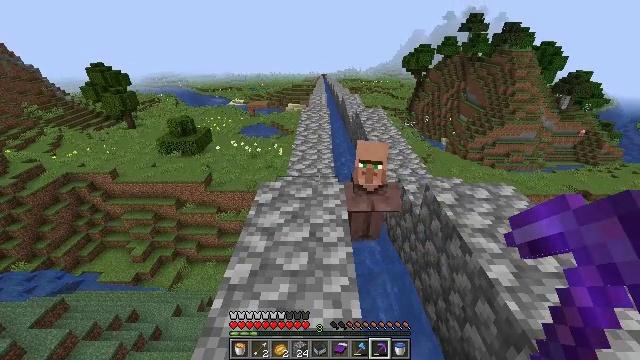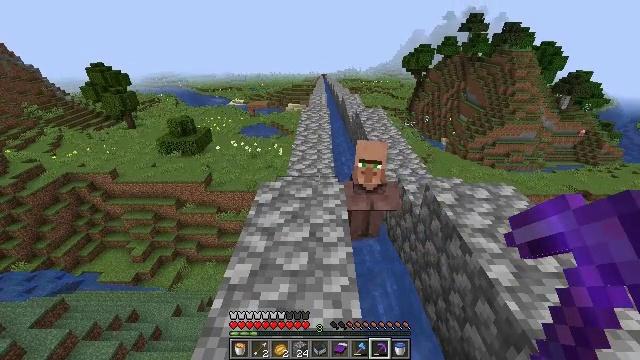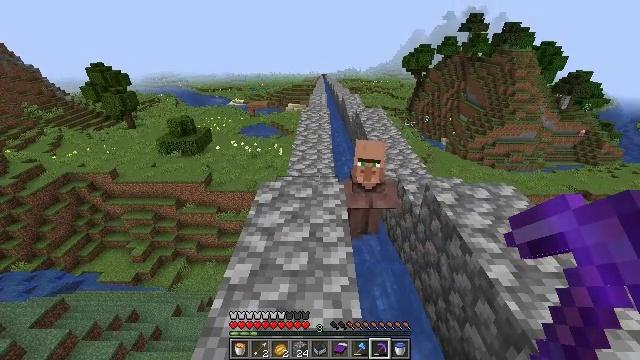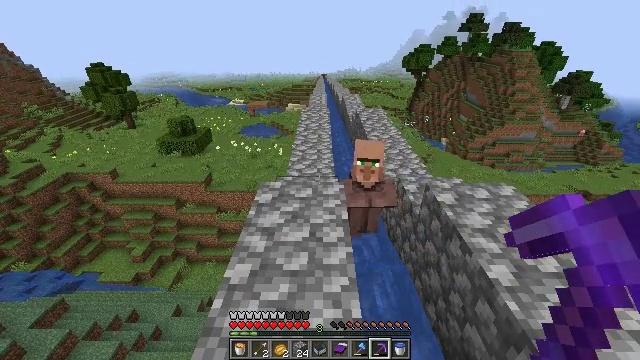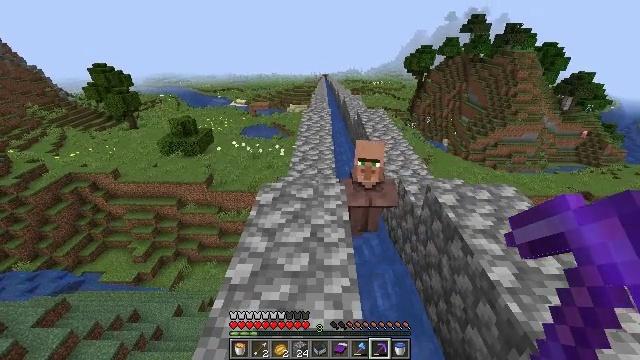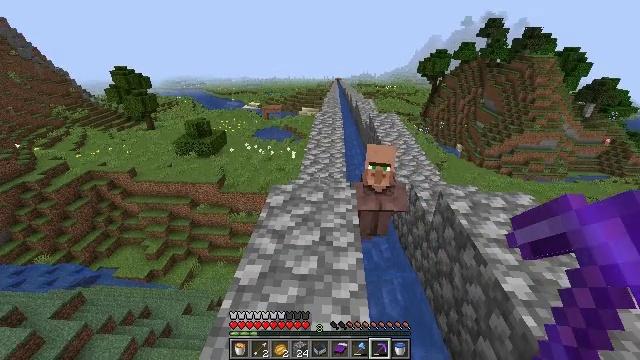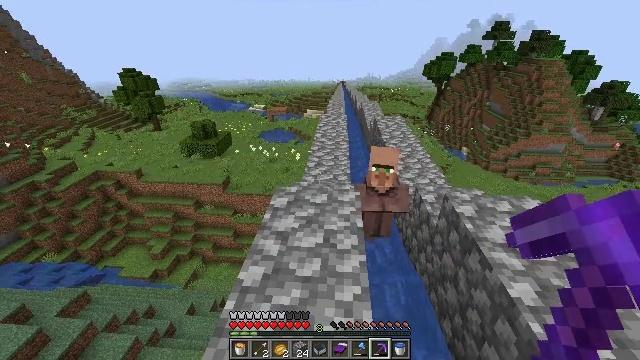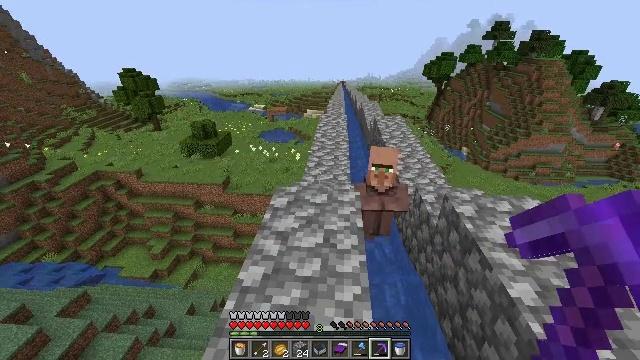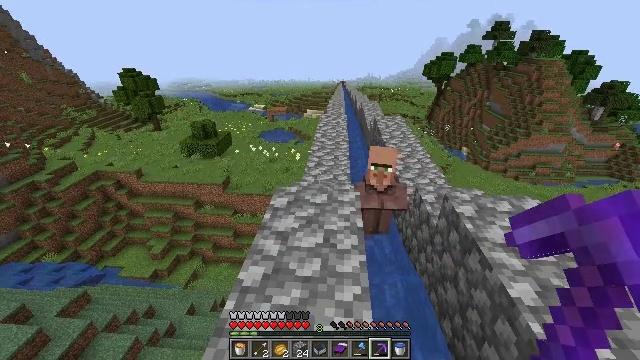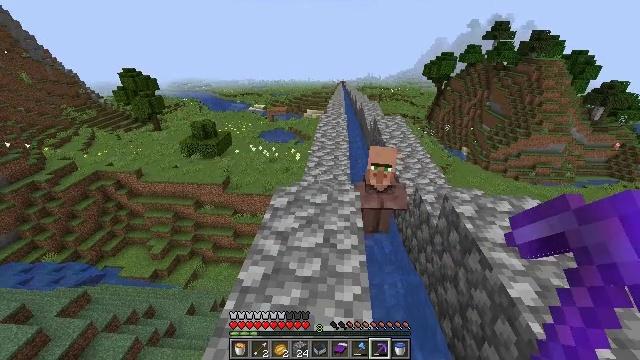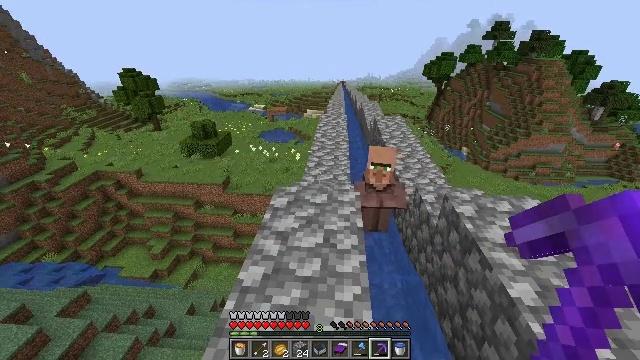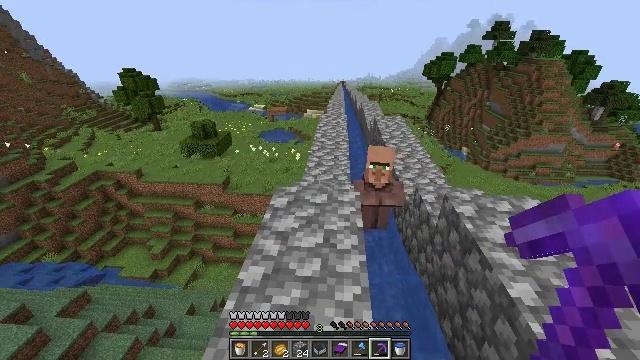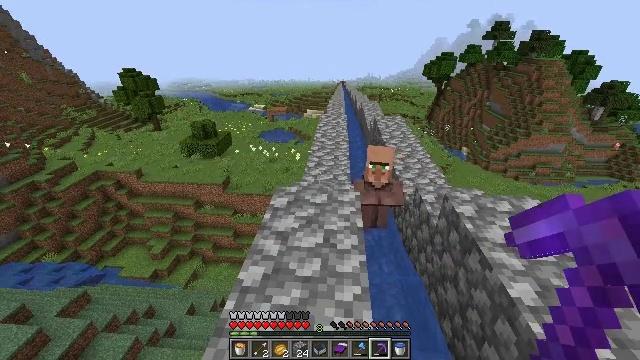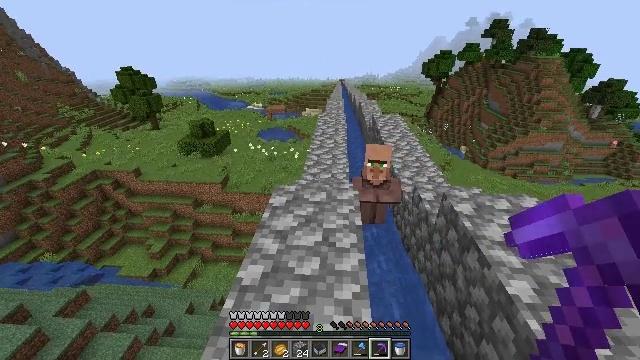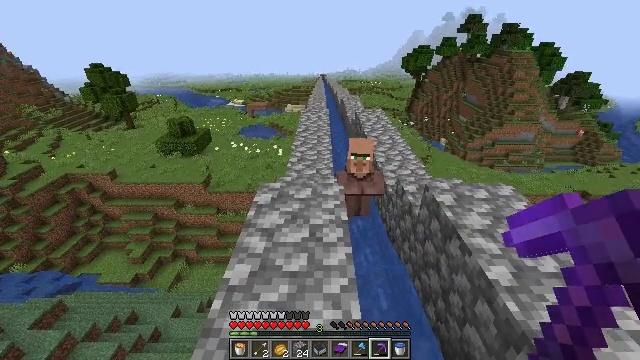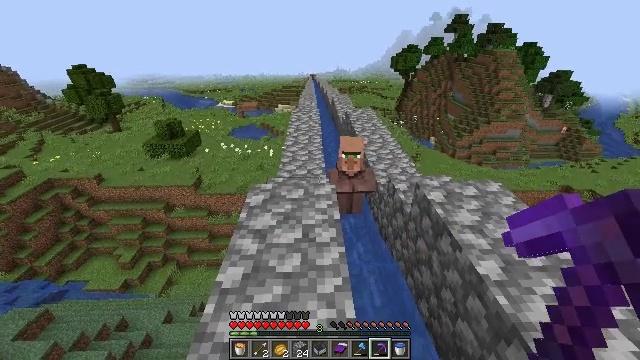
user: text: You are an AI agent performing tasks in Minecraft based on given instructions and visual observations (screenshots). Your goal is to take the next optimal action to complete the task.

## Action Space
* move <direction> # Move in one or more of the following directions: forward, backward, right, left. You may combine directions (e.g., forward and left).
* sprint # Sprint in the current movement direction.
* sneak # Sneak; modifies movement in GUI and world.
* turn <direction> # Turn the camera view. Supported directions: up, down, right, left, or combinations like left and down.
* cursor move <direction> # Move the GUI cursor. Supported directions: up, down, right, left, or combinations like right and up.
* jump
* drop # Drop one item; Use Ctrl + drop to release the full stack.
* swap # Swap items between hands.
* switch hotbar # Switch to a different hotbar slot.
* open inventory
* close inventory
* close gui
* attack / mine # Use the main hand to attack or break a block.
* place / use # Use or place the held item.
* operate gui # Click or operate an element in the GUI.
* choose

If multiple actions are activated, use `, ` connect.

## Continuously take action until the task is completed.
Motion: motion action
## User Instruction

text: Gather materials such as cobblestone.
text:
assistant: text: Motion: no_op
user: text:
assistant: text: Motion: no_op
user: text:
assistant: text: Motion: no_op
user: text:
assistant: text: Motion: no_op
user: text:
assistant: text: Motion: turn left
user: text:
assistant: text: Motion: turn left
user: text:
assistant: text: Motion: no_op
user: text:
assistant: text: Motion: no_op
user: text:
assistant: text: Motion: no_op
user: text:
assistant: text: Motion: no_op
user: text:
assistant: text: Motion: no_op
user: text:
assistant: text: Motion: no_op
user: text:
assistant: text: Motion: no_op
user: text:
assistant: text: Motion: turn right
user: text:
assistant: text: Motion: turn right
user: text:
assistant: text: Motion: no_op
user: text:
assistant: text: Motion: no_op
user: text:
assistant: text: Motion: no_op
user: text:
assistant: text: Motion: no_op
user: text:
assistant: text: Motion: no_op
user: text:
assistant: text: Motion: no_op
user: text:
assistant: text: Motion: turn right
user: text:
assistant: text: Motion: no_op
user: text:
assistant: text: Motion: no_op
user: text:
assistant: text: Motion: turn left
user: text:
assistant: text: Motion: turn left
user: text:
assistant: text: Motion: no_op
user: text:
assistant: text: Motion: no_op
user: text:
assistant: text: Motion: no_op
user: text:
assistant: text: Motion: no_op